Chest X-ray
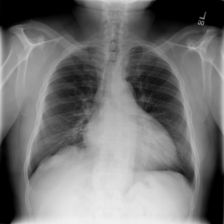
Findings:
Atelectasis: negative
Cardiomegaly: negative
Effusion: negative
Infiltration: negative
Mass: negative
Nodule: negative
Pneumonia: negative
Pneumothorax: negative
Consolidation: negative
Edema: negative
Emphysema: negative
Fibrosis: negative
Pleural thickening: negative
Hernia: negative